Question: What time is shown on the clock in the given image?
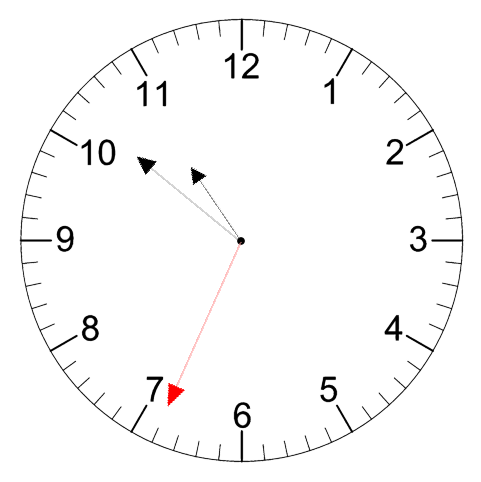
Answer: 10:51:34